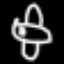
Label: airplane